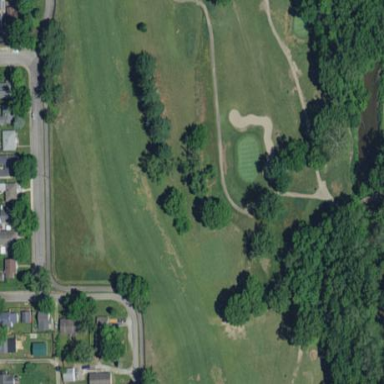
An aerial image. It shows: Scenic golf fairway.